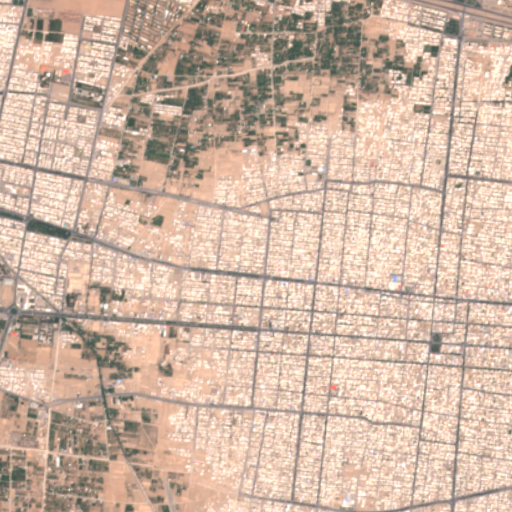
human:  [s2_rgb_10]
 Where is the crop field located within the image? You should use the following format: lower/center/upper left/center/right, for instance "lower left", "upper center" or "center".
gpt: The crop field is located in the upper right of the image.
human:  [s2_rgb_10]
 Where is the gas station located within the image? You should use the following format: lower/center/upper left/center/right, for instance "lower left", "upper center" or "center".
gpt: The gas station is located in the center left of the image.
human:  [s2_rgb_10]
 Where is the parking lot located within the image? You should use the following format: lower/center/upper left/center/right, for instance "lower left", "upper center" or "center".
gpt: The parking lot is located in the right of the image.
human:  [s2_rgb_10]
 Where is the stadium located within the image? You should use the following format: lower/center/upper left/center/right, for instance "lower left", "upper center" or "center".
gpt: The stadium is located in the center left of the image.
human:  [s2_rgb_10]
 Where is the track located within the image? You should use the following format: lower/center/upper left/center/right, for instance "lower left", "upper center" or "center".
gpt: There is no track in the image.